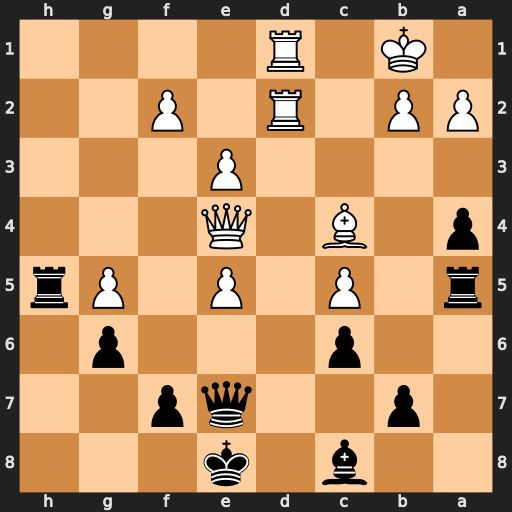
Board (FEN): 2b1k3/1p2qp2/2p3p1/r1P1P1Pr/p1B1Q3/4P3/PP1R1P2/1K1R4
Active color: b
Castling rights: -
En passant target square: -
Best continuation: Bf5 Qxf5 gxf5